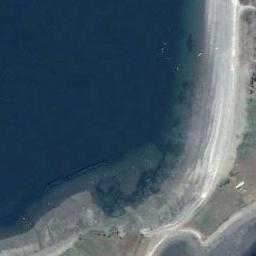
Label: beach